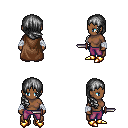
a pixel art fantasy rpg character, female body template, human, dark skin, brown cape, magenta pants, gray right-swept hairstyle, white cloth bandages, gold boots, dagger, four views (front, back, left, right), 2x2 character sprite sheet, small pixel art, hard edges, no anti-aliasing